Question: I'm writing android application and my client requires a barcode scanner in it. They are really specific about it, so the layout they want is like this:

If a qr code found - it jumps to another window automatically. If manual pressed - you are asked to type manually and proceed with the rest of the app.
So basically I could embed zxing code to my app and add it to the activity but I don't want that and would like to have it as a separate app.
What I have at the moment is a separate activity called like this:
'''
IntentIntegrator integrator = new IntentIntegrator(this);
integrator.initiateScan();
'''
I also tried this:
'''
IntentIntegrator intentIntegrator = new IntentIntegrator(this);
Intent i = intentIntegrator.initiateCustomScan();
LocalActivityManager mgr = getLocalActivityManager();
Window w = mgr.startActivity("unique_per_activity_string", i);
View wd = w != null ? w.getDecorView() : null;
if(wd != null) {
scanButton.addView(wd);
}
'''
But then I get java.lang.SecurityException:
'''
03-19 12:22:55.890: E/AndroidRuntime(29394): java.lang.RuntimeException: Unable to start activity ComponentInfo{com.menucard.barcode.scan/com.barcode.scan.ScanActivity}: java.lang.SecurityException: Requesting code from com.google.zxing.client.android (with uid 10139) to be run in process com.menucard.barcode.scan (with uid 10169)
'''
Maybe someone has an idea how to add a separate app into my activity? Or other ways to accomplish this?
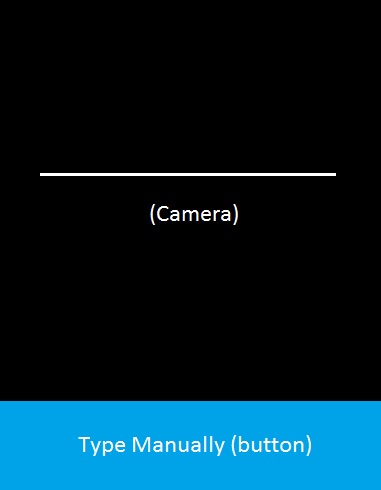
Answer: You can't embed an external app in another app via 'Intent' unfortunately. The external app here needs to take over the whole screen, and is in landscape mode, for starters.
You should write your own app, but can reuse parts of Barcode Scanner in your app so that it's not entirely from scratch. Just please don't copy the 'AndroidManifest.xml' file. I think it will also be clearly not confused with Barcode Scanner given the different UI. All that remains is to make sure you follow the terms of the Apache License (easy).